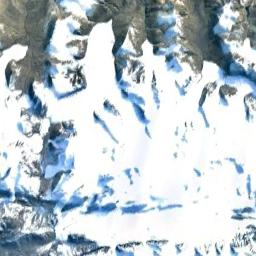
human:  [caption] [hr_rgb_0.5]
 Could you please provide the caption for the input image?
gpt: The snowberg has lots of valley glaciers and the color of the mountain is brown .

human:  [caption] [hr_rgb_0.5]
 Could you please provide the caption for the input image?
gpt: The snowberg is covered with snow .

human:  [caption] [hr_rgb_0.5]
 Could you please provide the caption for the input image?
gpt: The snow berg is consist of bare land and white snow .

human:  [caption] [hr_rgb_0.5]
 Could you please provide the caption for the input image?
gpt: A snow-covered mountain covered in large areas .

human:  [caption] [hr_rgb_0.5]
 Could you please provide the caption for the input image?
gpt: The snowberg is covered with snow .